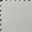
Piece: xx